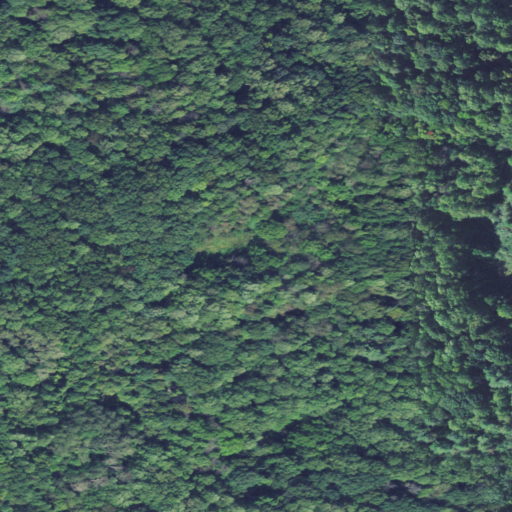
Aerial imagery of ridge(s) in Ohio named Tick Ridge containing deciduous forest, open development, and mixed forest